Field crop: tomato
Growth stage: 1
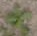
Species: solanum